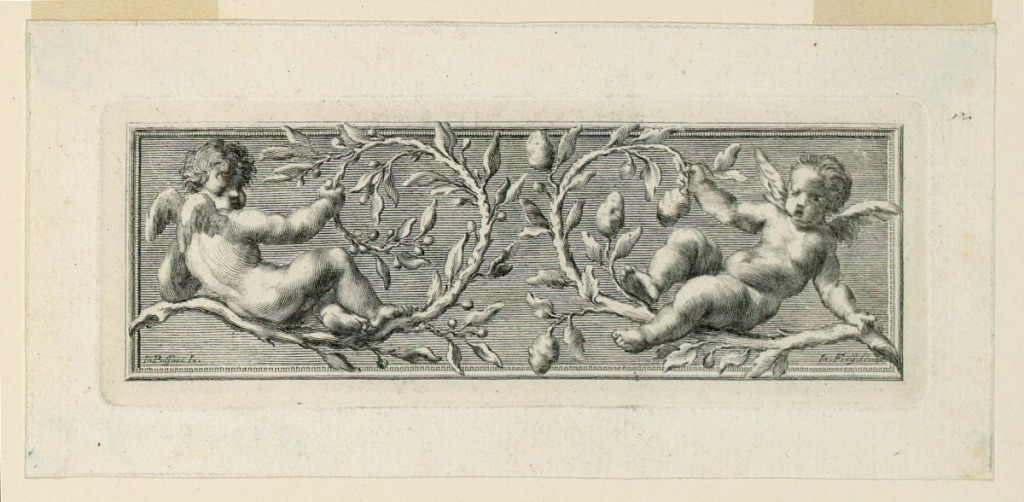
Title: Vignette with Angels and Instruments of the Passion
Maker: Jakob Frey, Swiss, active Italy, 1681 - 1752
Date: ca. 1715
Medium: Engraving on paper
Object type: Print
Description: Two angels seated upon a laurel and a pear branch.